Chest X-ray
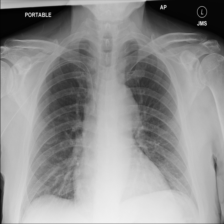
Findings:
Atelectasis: negative
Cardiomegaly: negative
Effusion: negative
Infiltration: negative
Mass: negative
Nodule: negative
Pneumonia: negative
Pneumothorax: negative
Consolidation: negative
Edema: negative
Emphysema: negative
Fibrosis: negative
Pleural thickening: negative
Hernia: negative